Question: I have a list of price changes for a product over many years, with associated dates of changes in the price down to the day. However, these prices change infrequently, meaning I may have only 4 data points in one year.
How do I find the weighted monthly average, accounting for the days in which data is not shown?

The average for 'Item3' in January 2015, for example, should end up a weighted average of 21 days of prices at 110, 7 days of prices at 94 and 3 days of prices at 88, averaged over the 31 days of January. This is therefore 104.26
I've tried using the suggested formula in a <URL>, but what that does is simply take the average of values listed in January 2015, for example. That gives the answer of 97.33 instead of what should be 104.26
The final output table should be a time series table, starting with January to December for every year. :
<URL>
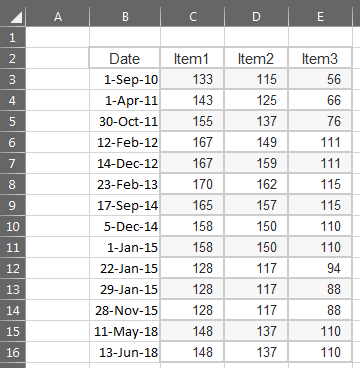
Answer: An array formula solution would look like this:
'''
=AVERAGE(
IF((ROW(INDEX($A:$A,MIN($B$3:$B$20)):INDEX($A:$A,DATE(MAX(YEAR($B$3:$B$20)),12,31)))>=$G3)
*(ROW(INDEX($A:$A,MIN($B$3:$B$20)):INDEX($A:$A,DATE(MAX(YEAR($B$3:$B$20)),12,31)))<=EOMONTH($G3,0)),
INDEX(C$3:C$20,N(IF({1},MATCH(ROW(INDEX($A:$A,MIN($B$3:$B$20)):INDEX($A:$A,DATE(MAX(YEAR($B$3:$B$20)),12,31))),$B$3:$B$20))))
)
)
'''
It's basically the same as using a helper column to generate a date for each day across the whole range, except that it's generated inside the formula by the ROW(INDEX...)) statements.
Must be entered using
<URL>